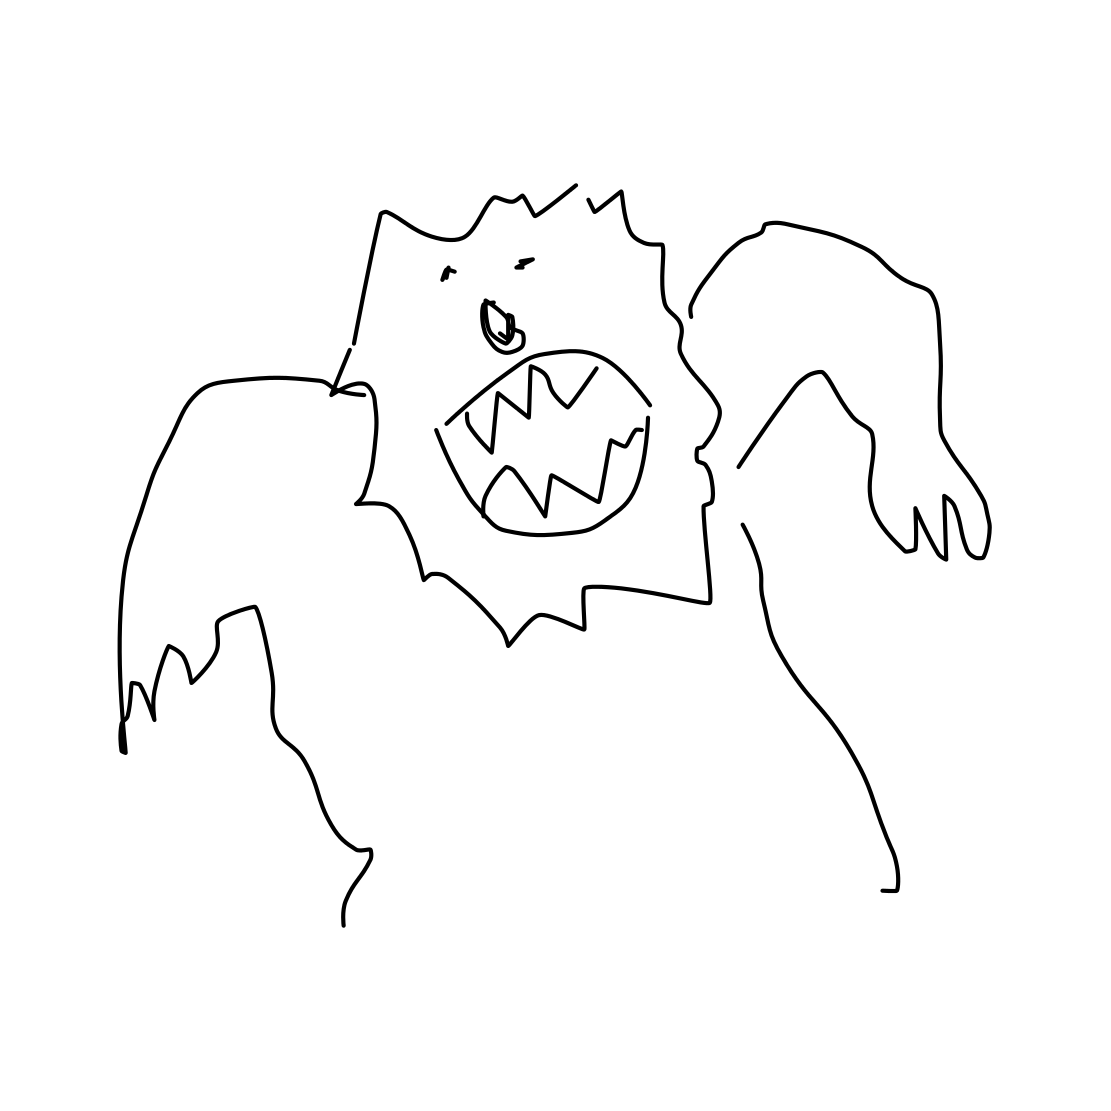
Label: bear (animal)